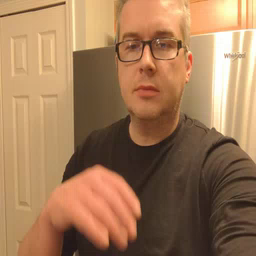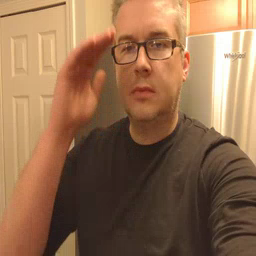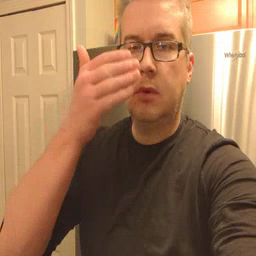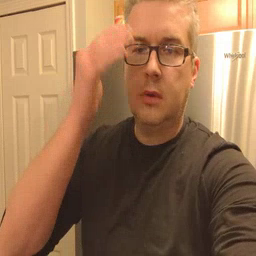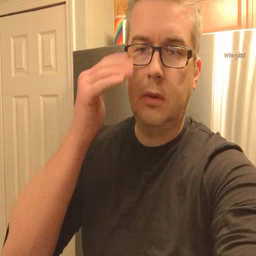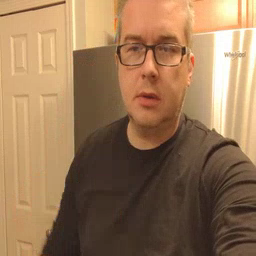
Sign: sleepy